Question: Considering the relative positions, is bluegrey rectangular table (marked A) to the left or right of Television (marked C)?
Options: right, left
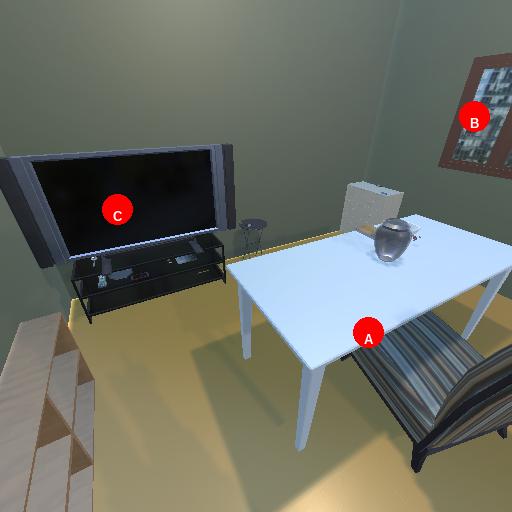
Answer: right